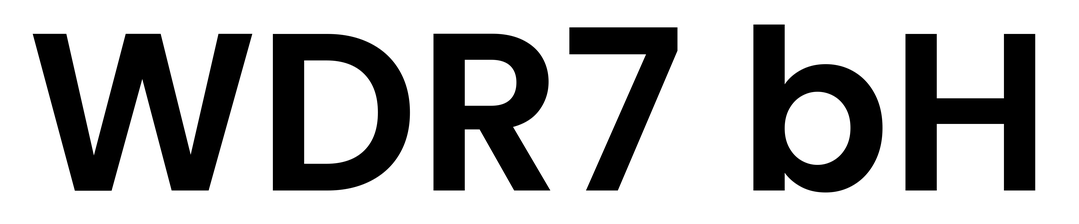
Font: Poppins-SemiBold